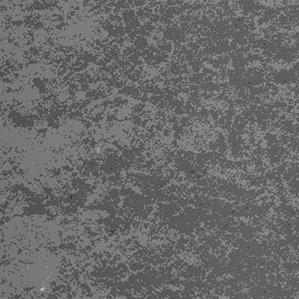
Label: frost